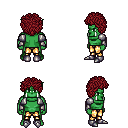
a pixel art fantasy rpg character, male body template, orc, green skin, steel arm armor, gold greaves, brunette curly afro hairstyle, metal boots, four views (front, back, left, right), 2x2 character sprite sheet, small pixel art, hard edges, no anti-aliasing